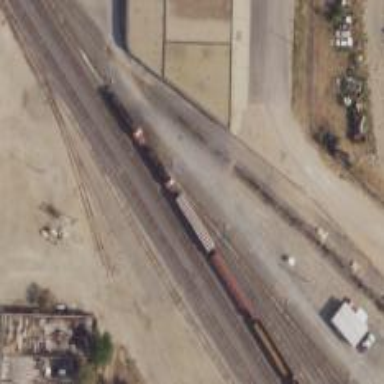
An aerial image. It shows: Railway yard used for servicing trains.